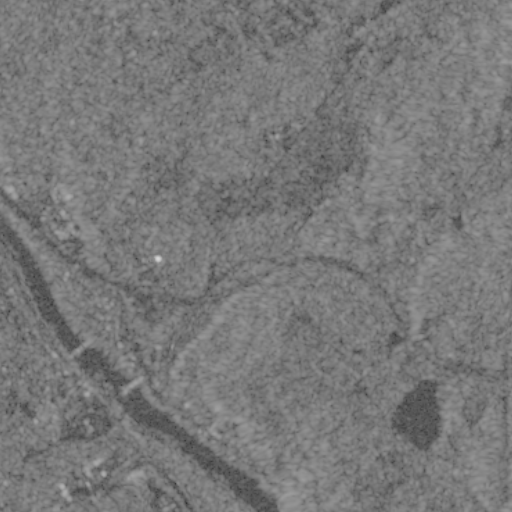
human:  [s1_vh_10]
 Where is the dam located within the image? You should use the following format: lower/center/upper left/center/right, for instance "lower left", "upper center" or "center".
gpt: The dam is located in the lower center of the image.
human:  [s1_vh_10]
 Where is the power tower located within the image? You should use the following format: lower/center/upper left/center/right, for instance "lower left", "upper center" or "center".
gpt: The power tower is located in the lower right of the image.
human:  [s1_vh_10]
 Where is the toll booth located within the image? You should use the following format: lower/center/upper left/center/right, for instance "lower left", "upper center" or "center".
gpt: The toll booth is located in the lower left of the image.
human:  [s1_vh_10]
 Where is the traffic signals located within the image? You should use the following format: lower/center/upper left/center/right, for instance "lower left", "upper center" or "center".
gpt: The traffic signals is located in the lower left of the image.
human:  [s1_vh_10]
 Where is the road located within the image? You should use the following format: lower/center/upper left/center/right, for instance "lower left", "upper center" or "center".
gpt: There is no road in the image.

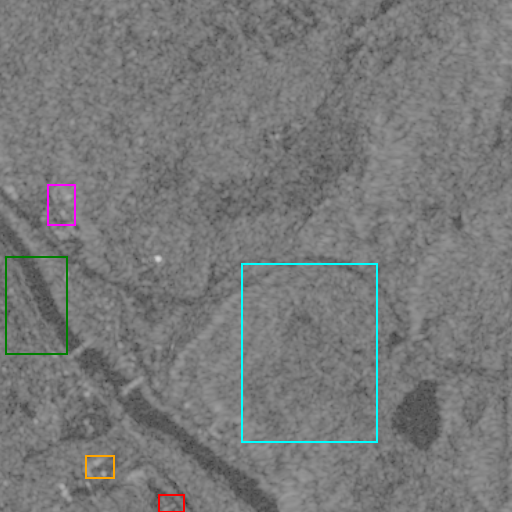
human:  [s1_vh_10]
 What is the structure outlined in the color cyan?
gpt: The structure outlined in cyan is a crop field.
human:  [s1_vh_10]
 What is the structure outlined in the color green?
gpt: The structure outlined in green is a park.
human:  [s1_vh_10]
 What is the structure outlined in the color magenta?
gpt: The structure outlined in magenta is a parking lot.
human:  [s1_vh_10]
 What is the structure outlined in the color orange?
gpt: The structure outlined in orange is a building.
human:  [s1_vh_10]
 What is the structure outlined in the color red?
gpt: The structure outlined in red is a building.
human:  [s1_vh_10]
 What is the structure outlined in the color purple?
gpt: There is no purple outline.